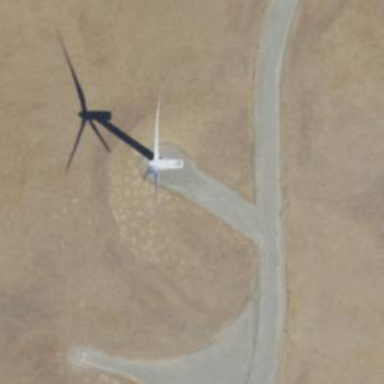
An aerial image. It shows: Wind power generator with horizontal axis wind turbine manufactured by Vestas.